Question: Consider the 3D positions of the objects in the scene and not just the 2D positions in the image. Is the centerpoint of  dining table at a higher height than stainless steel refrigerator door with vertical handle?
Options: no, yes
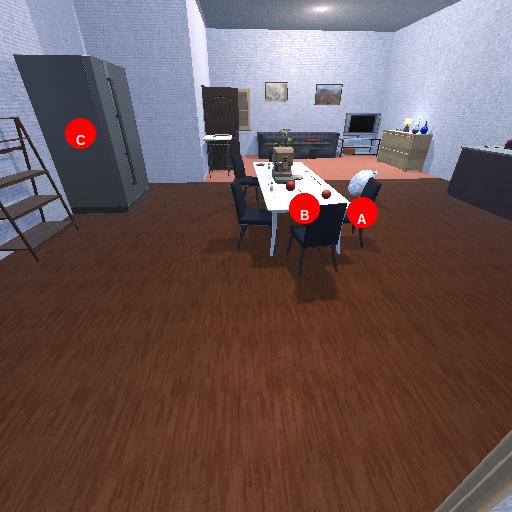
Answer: no